Current action and preconditions to check: path_clear

Your task: For each precondition in the list above, predict whether it will hold at this action.

Consider the current scene as observed from the mobile robot's camera, and analyze the predicted future states of all dynamic agents (e.g., people, animals, vehicles, or any moving entities) within the NEXT SECOND.

IMPORTANT: Only answer "very likely" if you are absolutely certain—based on strong, clear evidence—that a dynamic agent will violate the precondition in the predicted future state. Do NOT answer "very likely" for unlikely, ambiguous, or low-probability risks.

Ask yourself for each precondition: Is there a high probability, with clear and convincing evidence, that the predicted future states of any dynamic agent will interfere with the predicted future state of the currently executing action within the NEXT SECOND, causing that precondition to fail?

Assess the risk level based on these predictions. Use "likely" or "very likely" if motions create a clear risk of interference.

Use "neutral" or "improbable" if agents are nearby but their predicted paths are clearly diverging or non-conflicting.

Failure Risk Categories: "very improbable", "improbable", "neutral", "likely", "very likely"

Answer Format: Output ONLY the probability_of_failure value from these categories: "very improbable", "improbable", "neutral", "likely", "very likely"

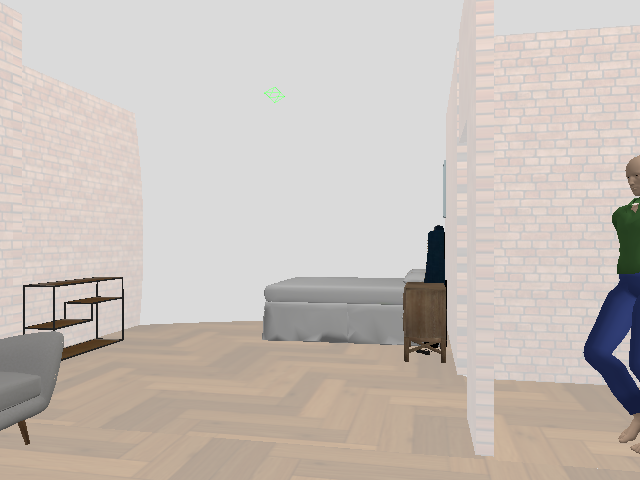

Answer: neutral